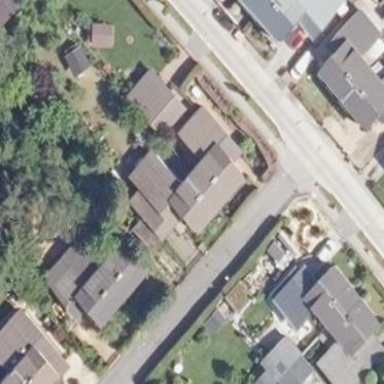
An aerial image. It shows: Semidetached house.